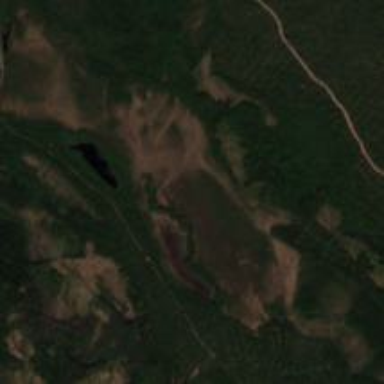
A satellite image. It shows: Bog wetland.